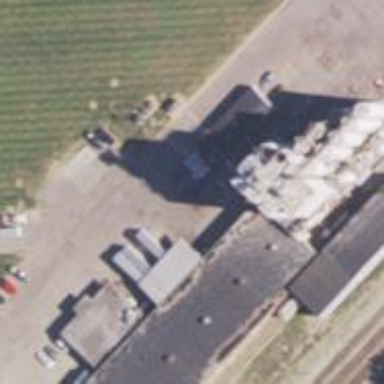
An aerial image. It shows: Building that serves as silo.